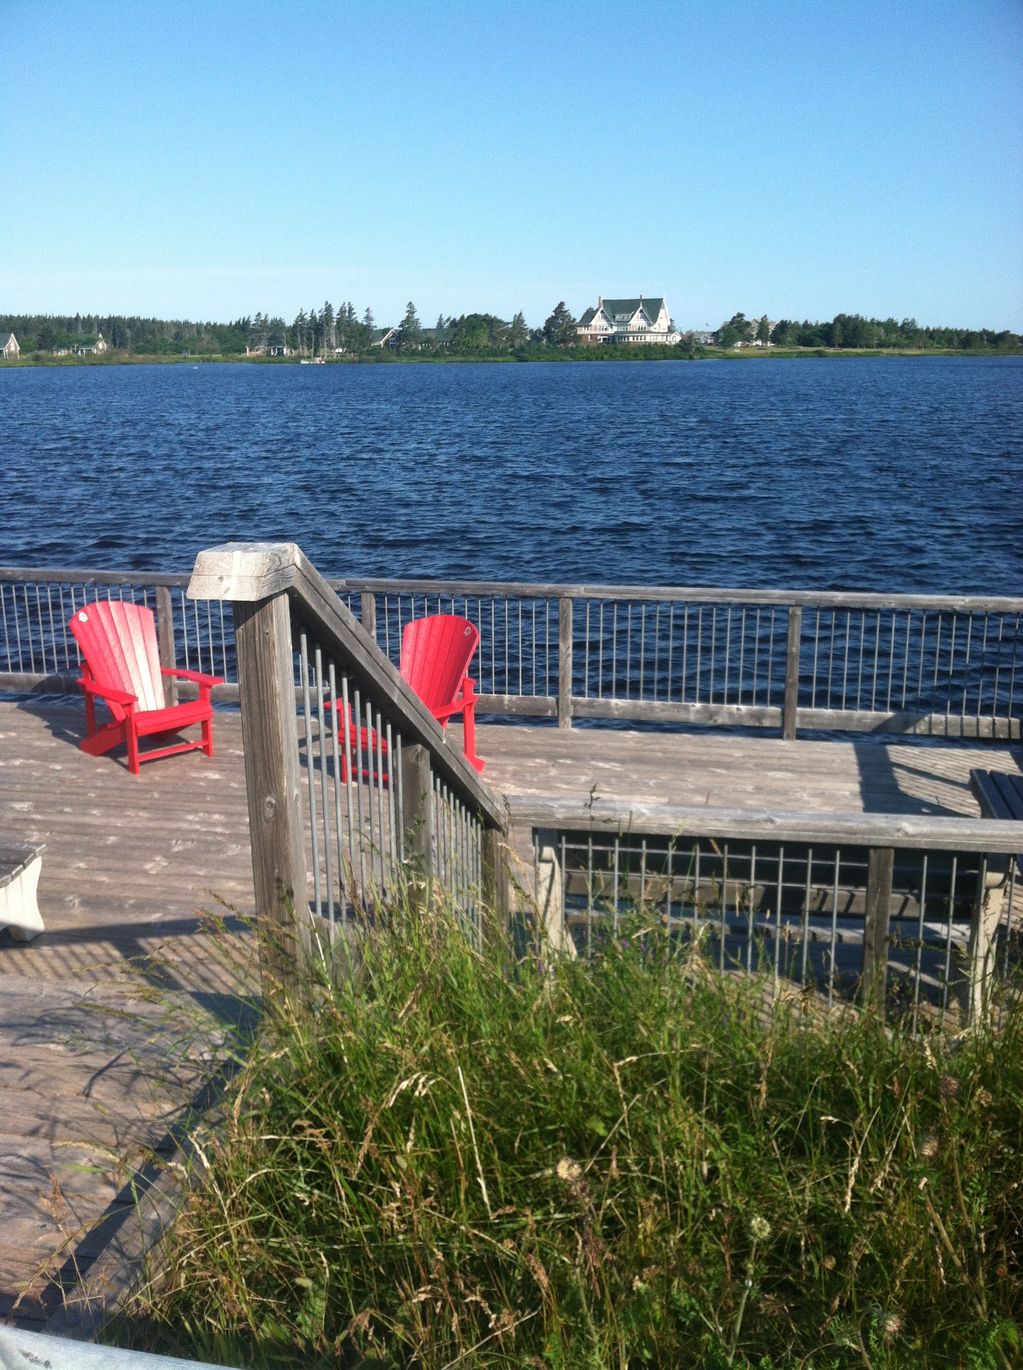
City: charlottetown